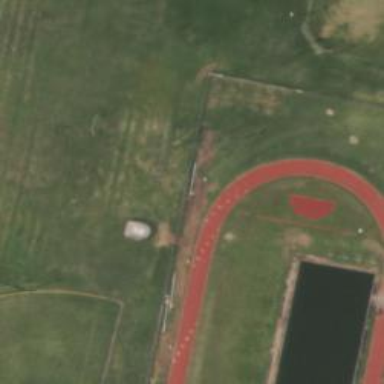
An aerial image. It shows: Track located within leisure land area.